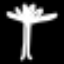
Label: palm tree